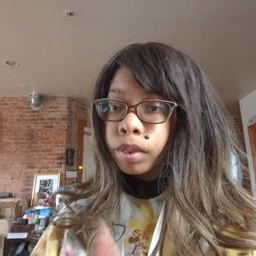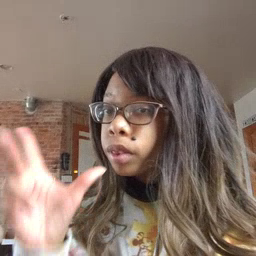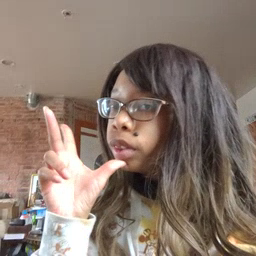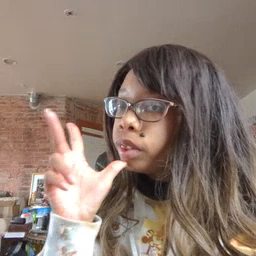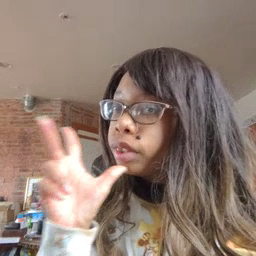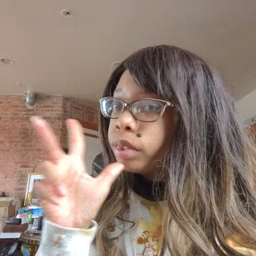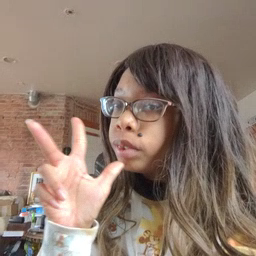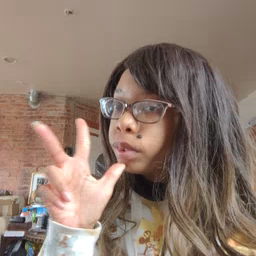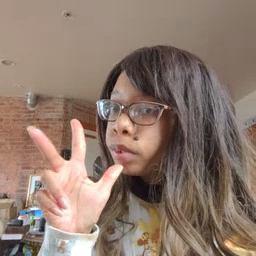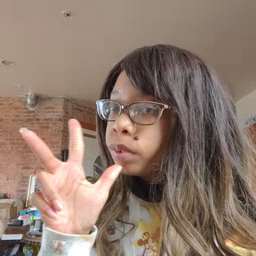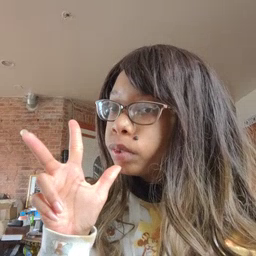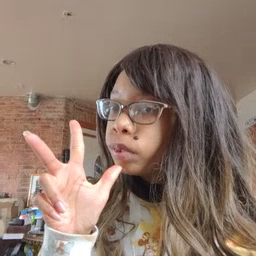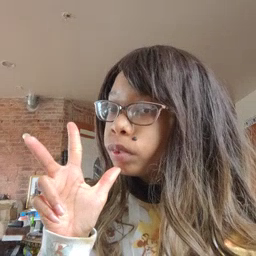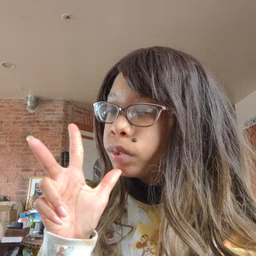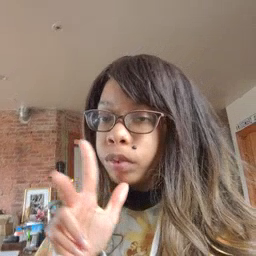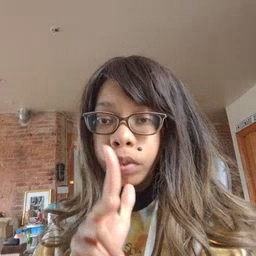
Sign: hen